Field crop: maize
Growth stage: 2
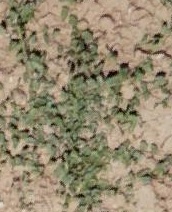
Species: convolvulus